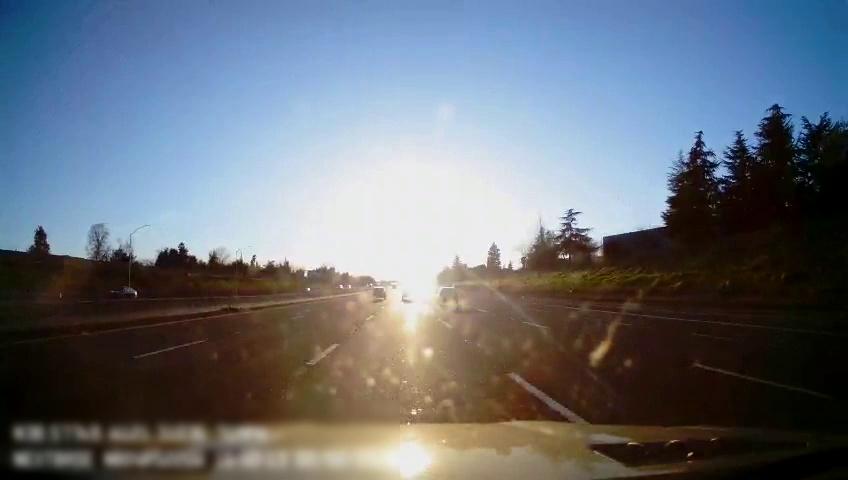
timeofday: Day
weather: Sunny
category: Drivable Space
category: Vehicles | Car
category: Vehicles | SUV
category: Vehicles | Car
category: Vehicles | SUV
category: Lanes | Alternate Lane
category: Lanes | Alternate Lane
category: Lanes | Current Lane
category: Lanes | Current Lane
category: Lanes | Alternate Lane
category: Lanes | Alternate Lane
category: Lanes | Alternate Lane